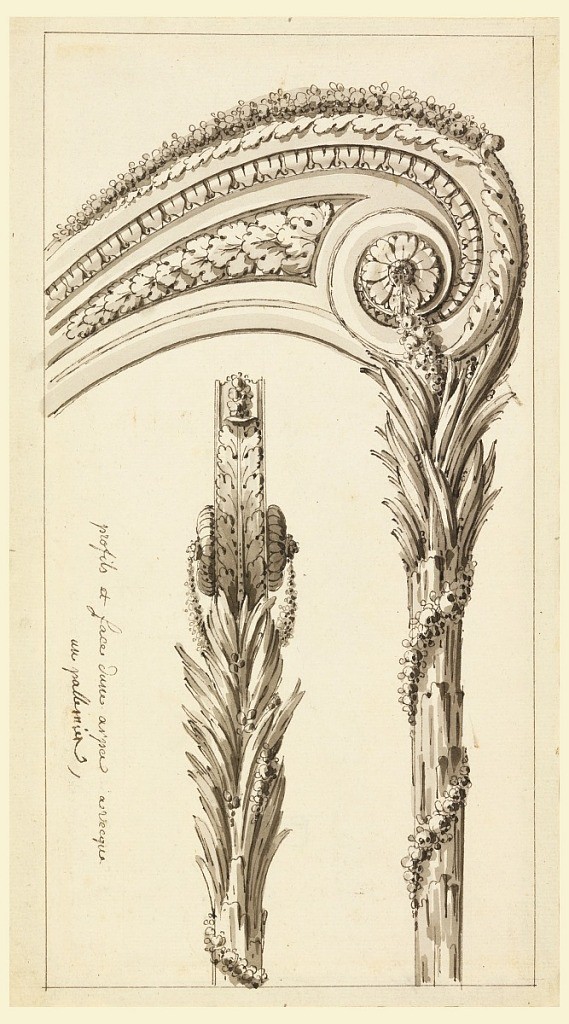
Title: Design for Top Frame of a Harp
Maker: Richard de Lalonde, French, active 1780–96
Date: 1790
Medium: Pen and black ink, brush and wash on gray-tan laid paper
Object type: drawing
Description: The front view is shown inside the side view. A palm wrapped with a garland supports a volute which is decorated with registers of leaves.